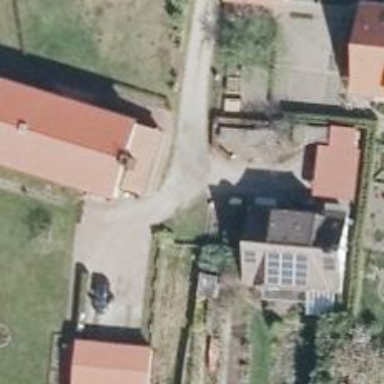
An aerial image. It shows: Driveway with ground surface.